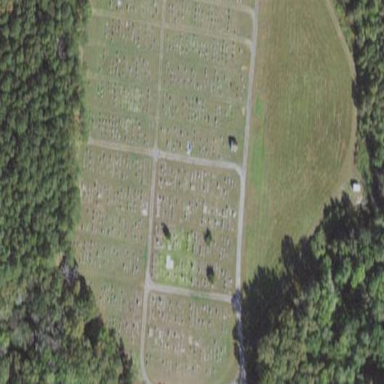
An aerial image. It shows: Grave yard.